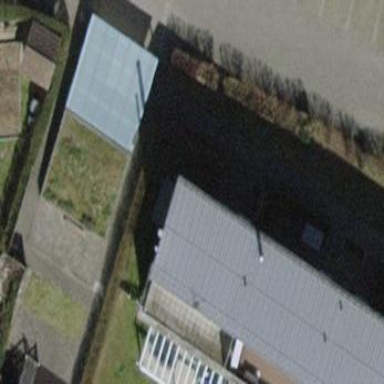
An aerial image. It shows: Flat-roofed building.